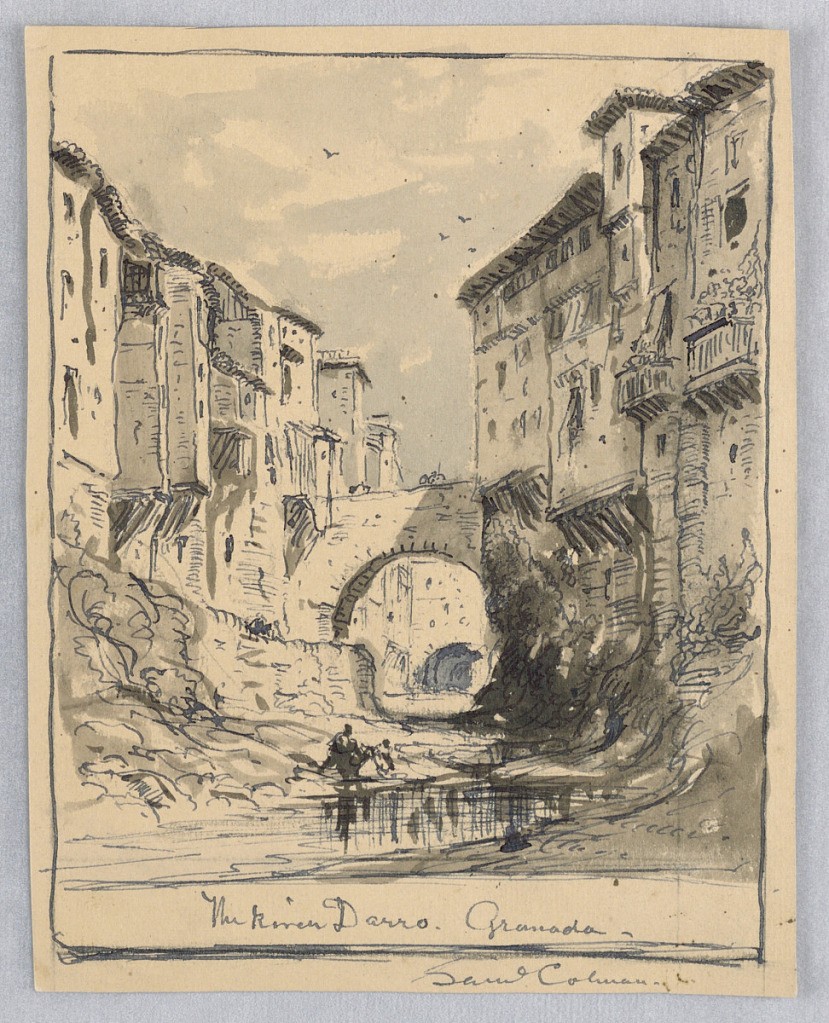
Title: The River Darro, Granada
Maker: Samuel Colman, American, 1832–1920
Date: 1870–75
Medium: Graphite, pen and blue ink, brush and blue and gray washes on cream wove paper
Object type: Drawing
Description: Verticle rectangle. Water and two figures in foreground. Backs of houses and porches on both sides of the stream. A bridge over the water and other bridges beyond.